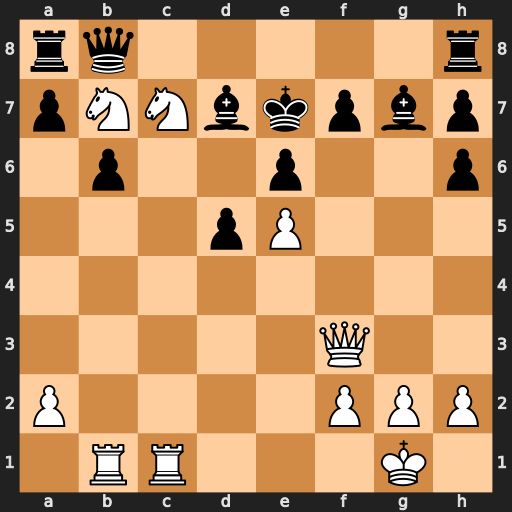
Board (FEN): rq5r/pNNbkpbp/1p2p2p/3pP3/8/5Q2/P4PPP/1RR3K1
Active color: w
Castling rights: -
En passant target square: -
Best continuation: Qa3#